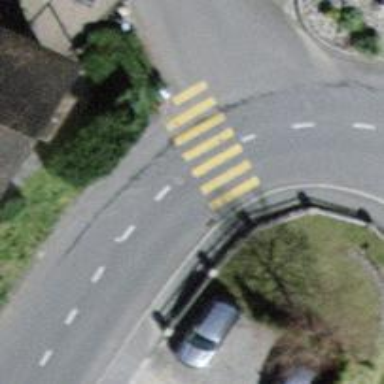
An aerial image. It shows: Marked crossing with zebra stripes on the road.